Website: crate-barrel
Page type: newsletter-management
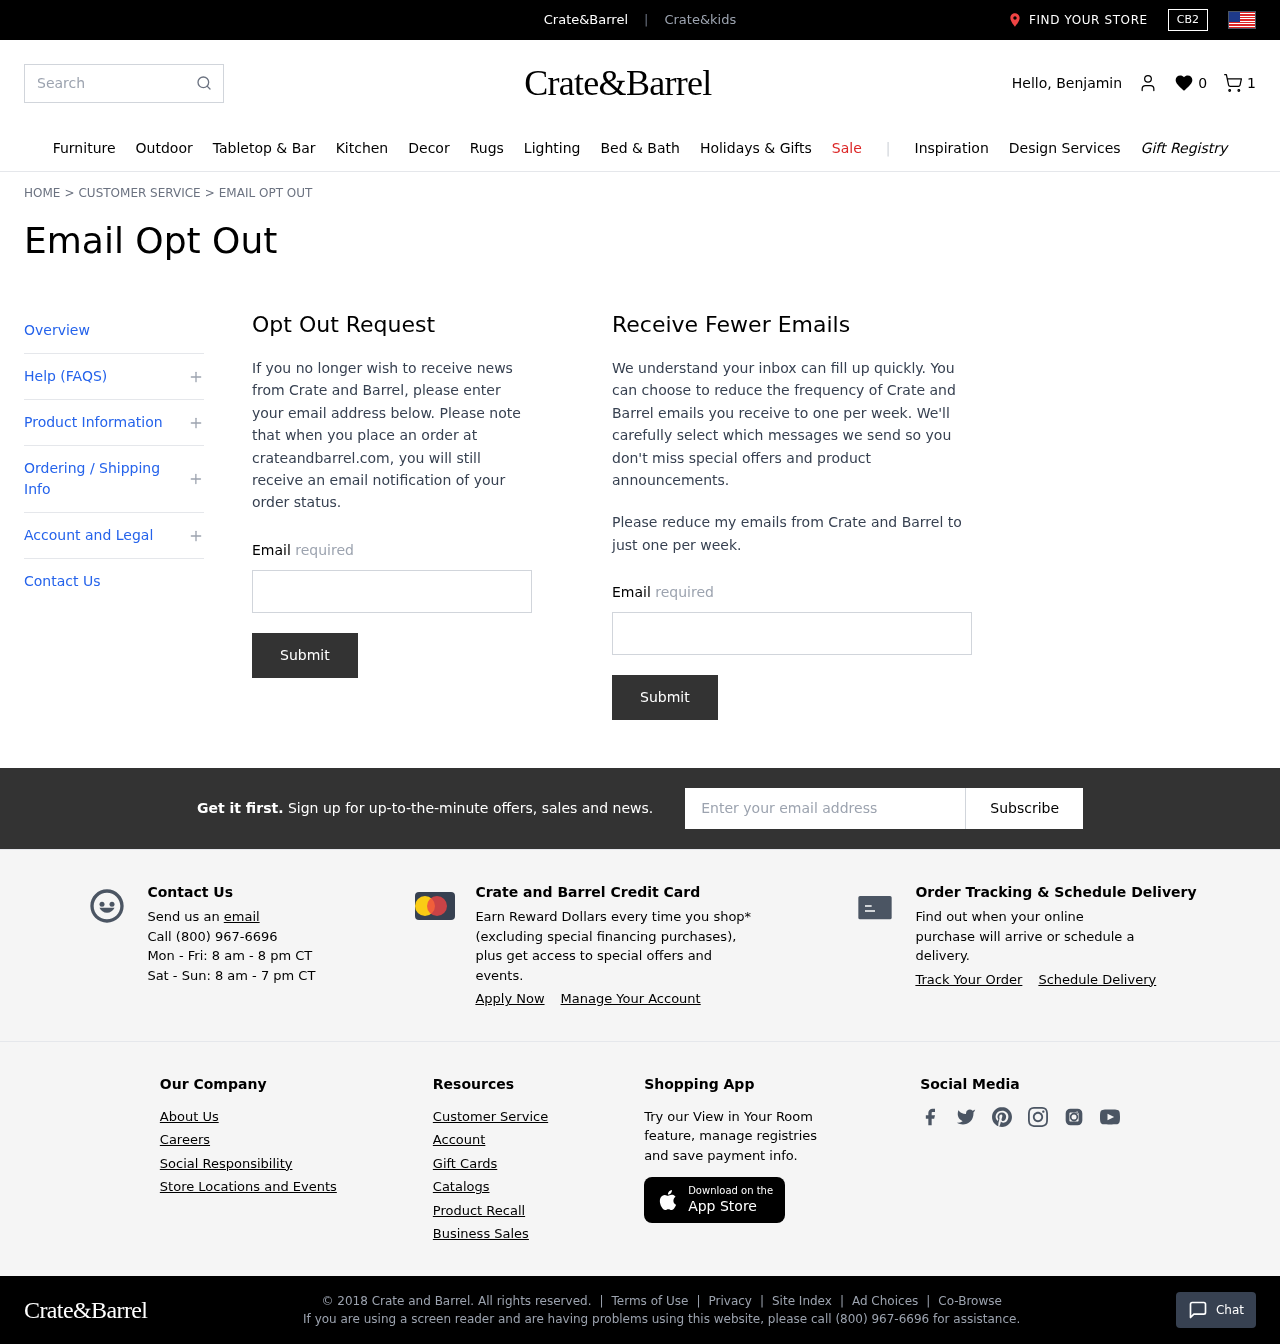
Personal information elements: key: PII_EMAIL
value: benjamingarcia@hotmail.com
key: PII_EMAIL2
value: benjamingarcia@hotmail.com
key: PII_EMAIL3
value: benjamingarcia@hotmail.com
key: PII_FIRSTNAME
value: Benjamin
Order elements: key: ORDER_NUM_ITEMS
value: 1
Search elements: key: HEADER_SEARCH
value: Search
Other elements: key: WISHLIST_COUNT
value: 0